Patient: sex F, age 37
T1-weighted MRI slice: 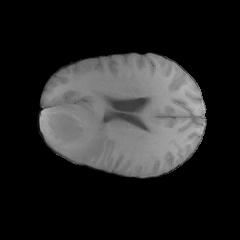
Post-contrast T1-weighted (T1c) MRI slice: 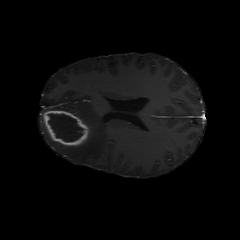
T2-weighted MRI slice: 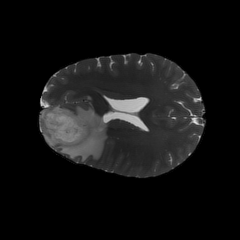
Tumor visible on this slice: yes
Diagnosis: Glioblastoma, IDH-wildtype
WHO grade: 4